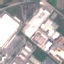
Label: Industrial